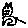
Label: cat